Question: my running app

here how i created my app step by step:
1. i am created a tab through designer tool with 3 pages: a) Account b) Security c) Performance and save as tab.ui
2. then i generate tab.py file from tab.ui by using pyuic5
3. now i added some classes manually in tab.py file >> TabBar, TabWidget and ProxyStyle classes, then change self.tabWidget = QtWidgets.QTabWidget(self.centralwidget) to self.tabWidget = TabWidget(self.centralwidget), and add app.setStyle(ProxyStyle()) after app = QtWidgets.QApplication(sys.argv)
my code is working as i shown in pic, but my tab menu padding is not looking good and window size is not full (fit with window if i maximized). someone please look in to it.
1. Now my question is if we add some other elements in tab.ui and if i generate tab.py file again my previous tab.py code is overlapped which classes i manually added. this is not fine.
2. i know i am wrong .but tell me the procedure and give me a proper structure than i can start to create my tool in right way.
here is my code:
'''
from PyQt5 import QtCore, QtGui, QtWidgets
class TabBar(QtWidgets.QTabBar):
def tabSizeHint(self, index):
s = QtWidgets.QTabBar.tabSizeHint(self, index)
s.transpose()
return s
def paintEvent(self, event):
painter = QtWidgets.QStylePainter(self)
opt = QtWidgets.QStyleOptionTab()
for i in range(self.count()):
self.initStyleOption(opt, i)
painter.drawControl(QtWidgets.QStyle.CE_TabBarTabShape, opt)
painter.save()
s = opt.rect.size()
s.transpose()
r = QtCore.QRect(QtCore.QPoint(), s)
r.moveCenter(opt.rect.center())
opt.rect = r
c = self.tabRect(i).center()
painter.translate(c)
painter.rotate(90)
painter.translate(-c)
painter.drawControl(QtWidgets.QStyle.CE_TabBarTabLabel, opt);
painter.restore()
class TabWidget(QtWidgets.QTabWidget):
def __init__(self, *args, **kwargs):
QtWidgets.QTabWidget.__init__(self, *args, **kwargs)
self.setTabBar(TabBar(self))
self.setTabPosition(QtWidgets.QTabWidget.West)
class ProxyStyle(QtWidgets.QProxyStyle):
def drawControl(self, element, opt, painter, widget):
if element == QtWidgets.QStyle.CE_TabBarTabLabel:
ic = self.pixelMetric(QtWidgets.QStyle.PM_TabBarIconSize)
r = QtCore.QRect(opt.rect)
w = 0 if opt.icon.isNull() else opt.rect.width() + self.pixelMetric(QtWidgets.QStyle.PM_TabBarIconSize)
r.setHeight(opt.fontMetrics.width(opt.text) + w)
r.moveBottom(opt.rect.bottom())
opt.rect = r
QtWidgets.QProxyStyle.drawControl(self, element, opt, painter, widget)
class Ui_MainWindow(object):
def setupUi(self, MainWindow):
MainWindow.setObjectName("MainWindow")
MainWindow.resize(800, 600)
self.centralwidget = QtWidgets.QWidget(MainWindow)
self.centralwidget.setObjectName("centralwidget")
#self.tabWidget = QtWidgets.QTabWidget(self.centralwidget)
self.tabWidget = TabWidget(self.centralwidget)
self.tabWidget.setGeometry(QtCore.QRect(0, 40, 800, 541))
self.tabWidget.setStyleSheet("
"
" QTabBar::tab { height: 100px; width: 50px; }
"
" QTabBar::tab {background-color: rgb(34, 137, 163);}
"
" QTabBar::tab:selected {background-color: rgb(48, 199, 184);}
"
" QTabWidget>QWidget>QWidget{background: WHITE;}
"
" ")
self.tabWidget.setTabPosition(QtWidgets.QTabWidget.West)
self.tabWidget.setObjectName("tabWidget")
self.tab = QtWidgets.QWidget()
self.tab.setObjectName("tab")
self.groupBox_3 = QtWidgets.QGroupBox(self.tab)
self.groupBox_3.setGeometry(QtCore.QRect(20, 10, 681, 80))
self.groupBox_3.setObjectName("groupBox_3")
self.groupBox_4 = QtWidgets.QGroupBox(self.tab)
self.groupBox_4.setGeometry(QtCore.QRect(20, 100, 681, 80))
self.groupBox_4.setObjectName("groupBox_4")
self.tabWidget.addTab(self.tab, "")
self.tab_2 = QtWidgets.QWidget()
self.tab_2.setObjectName("tab_2")
self.groupBox = QtWidgets.QGroupBox(self.tab_2)
self.groupBox.setGeometry(QtCore.QRect(30, 20, 251, 191))
self.groupBox.setObjectName("groupBox")
self.groupBox_2 = QtWidgets.QGroupBox(self.tab_2)
self.groupBox_2.setGeometry(QtCore.QRect(290, 20, 271, 191))
self.groupBox_2.setObjectName("groupBox_2")
self.tabWidget.addTab(self.tab_2, "")
self.tab_3 = QtWidgets.QWidget()
self.tab_3.setObjectName("tab_3")
self.tabWidget.addTab(self.tab_3, "")
self.frame = QtWidgets.QFrame(self.centralwidget)
self.frame.setGeometry(QtCore.QRect(-1, 0, 801, 41))
self.frame.setStyleSheet("background-color: rgb(59, 118, 150);")
self.frame.setFrameShape(QtWidgets.QFrame.StyledPanel)
self.frame.setFrameShadow(QtWidgets.QFrame.Raised)
self.frame.setObjectName("frame")
self.comboBox = QtWidgets.QComboBox(self.frame)
self.comboBox.setGeometry(QtCore.QRect(50, 10, 141, 22))
self.comboBox.setObjectName("comboBox")
MainWindow.setCentralWidget(self.centralwidget)
self.statusbar = QtWidgets.QStatusBar(MainWindow)
self.statusbar.setObjectName("statusbar")
MainWindow.setStatusBar(self.statusbar)
self.retranslateUi(MainWindow)
self.tabWidget.setCurrentIndex(2)
QtCore.QMetaObject.connectSlotsByName(MainWindow)
def retranslateUi(self, MainWindow):
_translate = QtCore.QCoreApplication.translate
MainWindow.setWindowTitle(_translate("MainWindow", "MainWindow"))
self.groupBox_3.setTitle(_translate("MainWindow", "GroupBox"))
self.groupBox_4.setTitle(_translate("MainWindow", "GroupBox"))
self.tabWidget.setTabText(self.tabWidget.indexOf(self.tab), _translate("MainWindow", "Account"))
self.groupBox.setTitle(_translate("MainWindow", "GroupBox"))
self.groupBox_2.setTitle(_translate("MainWindow", "GroupBox"))
self.tabWidget.setTabText(self.tabWidget.indexOf(self.tab_2), _translate("MainWindow", "Security"))
self.tabWidget.setTabText(self.tabWidget.indexOf(self.tab_3), _translate("MainWindow", "Performance"))
if __name__ == "__main__":
import sys
app = QtWidgets.QApplication(sys.argv)
app.setStyle(ProxyStyle())
MainWindow = QtWidgets.QMainWindow()
ui = Ui_MainWindow()
ui.setupUi(MainWindow)
MainWindow.show()
sys.exit(app.exec_())
'''
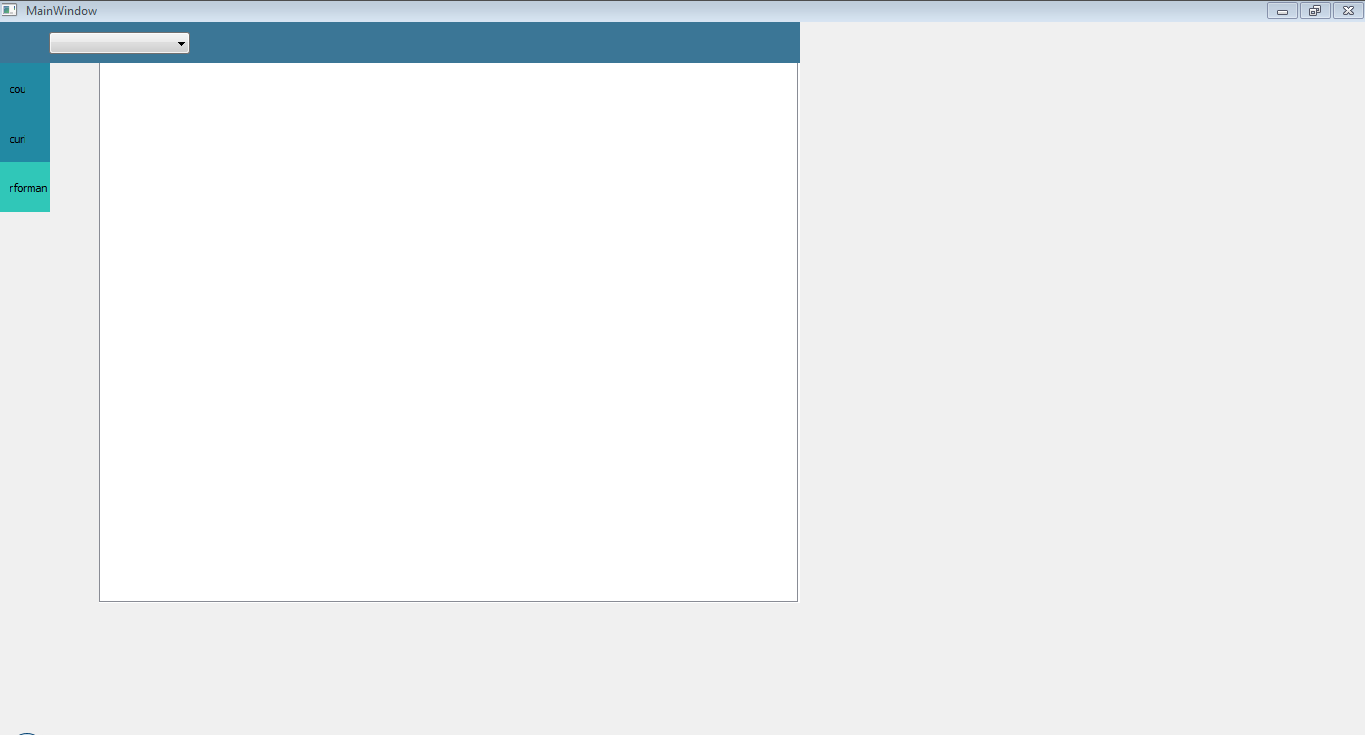
Answer: There are two main and common issues with your approach.
## *NEVER* edit the output of pyuic
This happens very often: you get a well formatted python file, and are led to think that you can use that file to write your program.
You may have noticed the warning in that file too:
> '# WARNING! All changes made in this file will be lost!'
As you've already found out, as soon as you need to modify the UI, you'll be caught in the mess of merging the new modifications with the code you already wrote.
The bottom line is that you've to think about those files as files (not unlike an image, a database or a configuration file), and they have to be used as such: since they are python files, they can be imported as a module, and their classes have to be used to build the interface of your widgets and windows.
There are three main ways to do that, all of them explained in the <URL> documentation.
I strongly suggest you to use the third method (the multiple inheritance approach), as it allows you to have references to UI objects as direct attributes of the instance ('self.tabWidget', etc.).
Alternatively, you can completely avoid the pyuic approach at all, and directly import the '.ui' files using the 'loadUI' function from the 'uic' module.
'''
from PyQt5 import QtWidgets
from PyQt5 import uic
class MyWindow(QtWidgets.QMainWindow):
def __init__(self):
super().__init__()
uic.loadUI('mywindow.ui', self)
'''
This allows you to save some time, since you don't have to rebuild the file each time you make modifications; also, sometimes one may forget to do that step, which might create some confusion.
Just remember that that path is always relative to the file that contains the class that will load it (and absolute paths should never be used).
## Always use a layout manager
Using fixed widget sizes and positions is usually discouraged, as what you see on your computer will probably be very, if not drastically, different on another's.
That can depend on a series of aspects, but most importantly:
- - -
All this potentially makes a fixed layout unusable, as widgets could overlap or become invisible because hidden by others or because the available screen size is not enough to show the interface as you designed it.
Using layout managers simplifies all this, because they will automatically resize the interface ensuring that all widgets will at least use as much space as they need, leaving space for those that might take advantage in using more size.
While this could seem a bit more difficult to manage (especially for complex interfaces), it's just a matter of habit.
Most of the times you'll end up with layouts, but there's nothing wrong with them.
In your case, you'll probably use something like the following structure:
- - - - - - - - - - -
---
As a final note, I don't think you need to use the proxystyle to adjust the size of the rectangle: as you can see, the text is cropped, and that's due to the way you paint and rotate, which also leads to the painting issue of the tab background.
Remove the sizes from the stylesheet and the proxystyle, then use those size values within 'tabSizeHint()':
'''
def tabSizeHint(self, index):
s = QtWidgets.QTabBar.tabSizeHint(self, index)
s.transpose()
s.setHeight(max(s.height(), 50))
s.setWidth(max(s.width(), 100))
return s
'''
Since there's a small overlap between the tabbar and the tabwidget contents, you can ensure that they are correctly aligned by setting the offset of the '::pane' and '::tab-bar' pseudo elements:
'''
QTabWidget::pane {top: 0px;}
QTabWidget::tab-bar {right: 0px;}
'''
Also, ensure to apply the top frame stylesheet to QFrame objects only (and possibly its object name), otherwise every child widget will inherit it.
'''
self.frame.setStyleSheet("QFrame#frame {background-color: rgb(59, 118, 150);}")
'''
---
With all of this in mind, you'll end up with a cleaner look, correct tab widget/bar painting and positioning, layout flexibility and, most importantly, the possibility to edit the UI on the fly without further problems and headaches :-)
<URL>